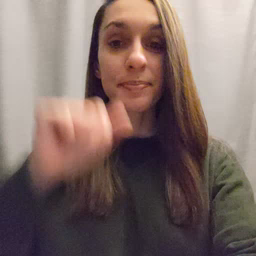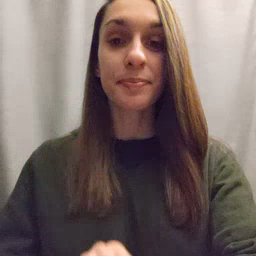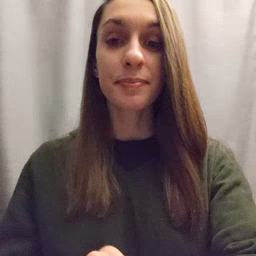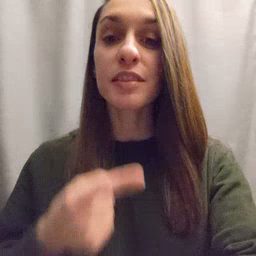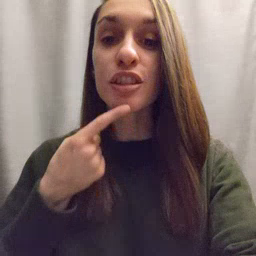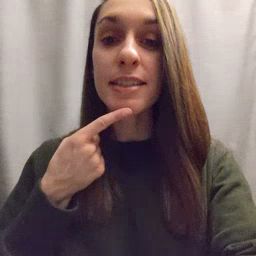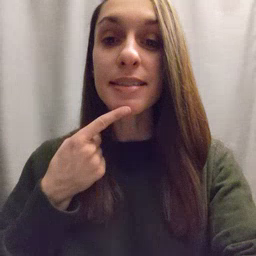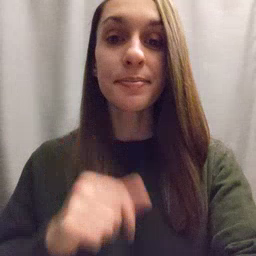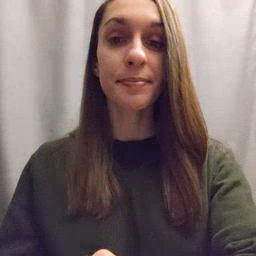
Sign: chin